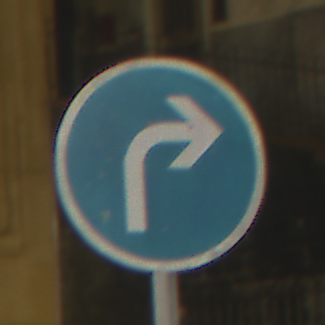
Verkehrszeichen: VorgeschriebeneFahrtrichtungRechts
Umgebung: Outdoor, Urban
Tageszeit: Night
Wetter: PartlyCloudy
Licht: Artificial
Jahreszeit: NotSpecified
Kontrast: HighContrast